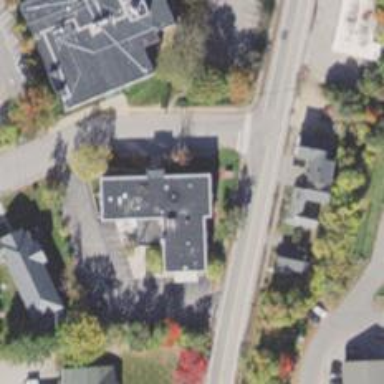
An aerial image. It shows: Healthcare clinic.